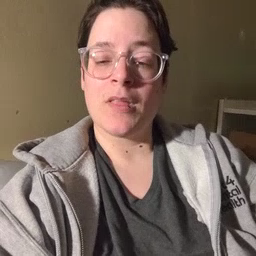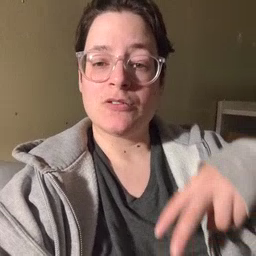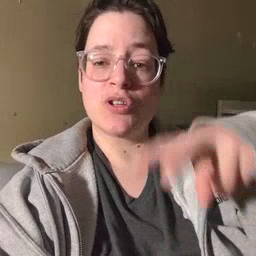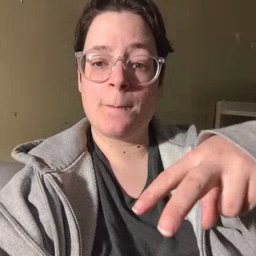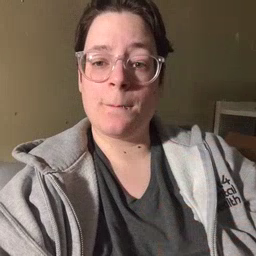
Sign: jump